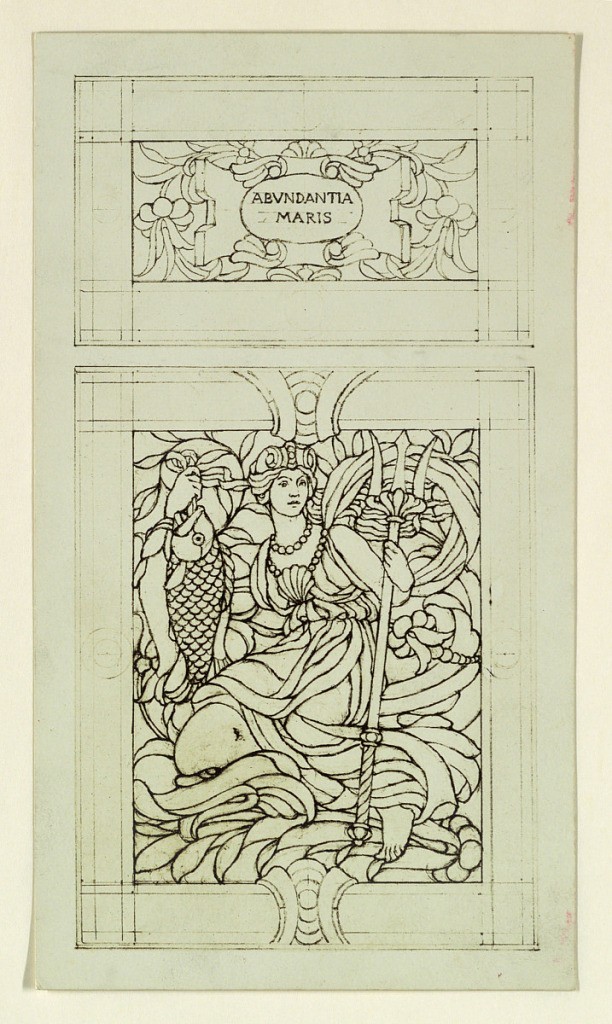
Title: Abundantia Terrae
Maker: Kenyon Cox, American, 1856–1919
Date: after 1908
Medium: Photostat
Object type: Print
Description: Two panels. Above in floral pattern, a cartouche that reads: ABVNDANTIA / MARIS. Below a female figure holding a fish and a triton, seated on a dolphin or whale.